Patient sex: M
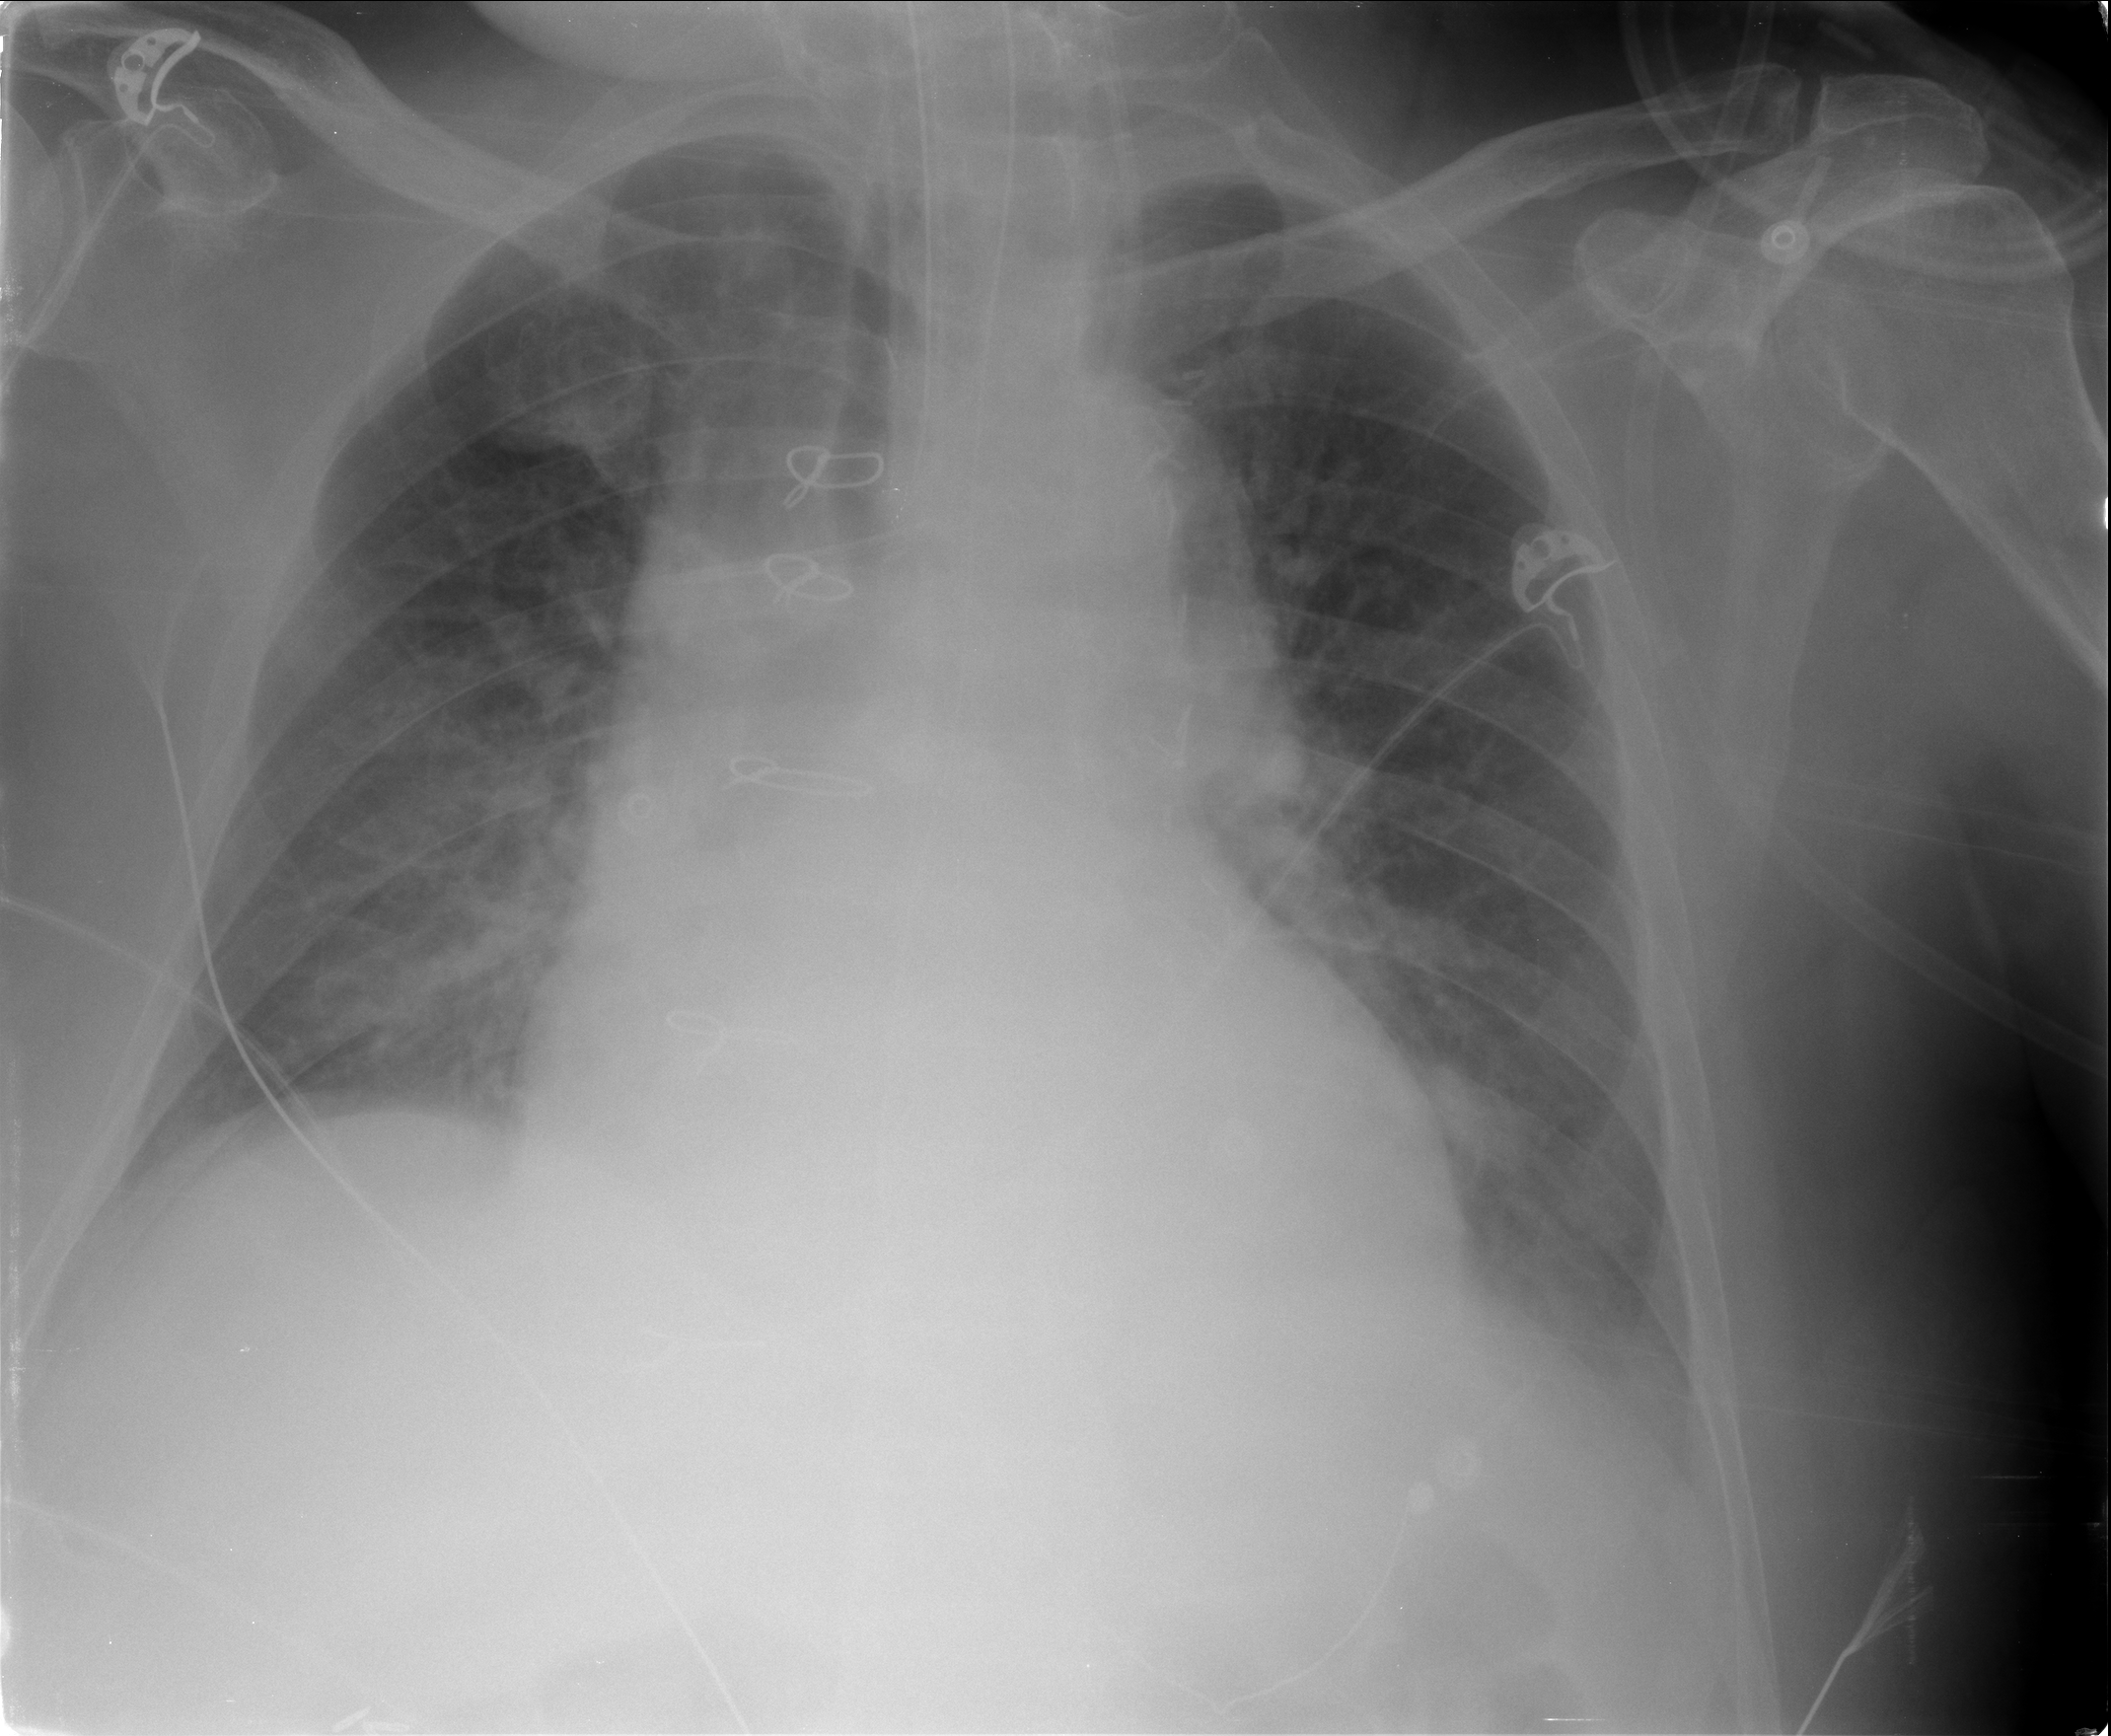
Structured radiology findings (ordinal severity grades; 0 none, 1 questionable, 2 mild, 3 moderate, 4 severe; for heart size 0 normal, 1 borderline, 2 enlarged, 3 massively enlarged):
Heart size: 2
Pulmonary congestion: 2
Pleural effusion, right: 1
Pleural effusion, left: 2
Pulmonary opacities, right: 2
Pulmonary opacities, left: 1
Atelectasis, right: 1
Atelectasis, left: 2